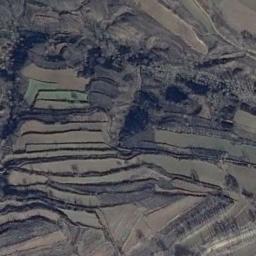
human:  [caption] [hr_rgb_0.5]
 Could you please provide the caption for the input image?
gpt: There are many plants on the terrace .

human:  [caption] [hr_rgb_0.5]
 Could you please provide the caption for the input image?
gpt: A large layer of brown and green mixed terraces .

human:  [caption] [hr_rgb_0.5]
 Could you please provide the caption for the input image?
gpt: There are several white houses on the terraces .

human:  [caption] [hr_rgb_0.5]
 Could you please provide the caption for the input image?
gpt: The bare and green terrace is next to some trees .

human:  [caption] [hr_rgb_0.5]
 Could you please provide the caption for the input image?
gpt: There are some green trees beside the terraces .